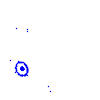
Particle: electron